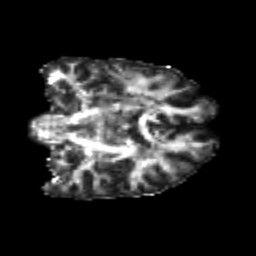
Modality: FA
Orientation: coronal
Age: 25
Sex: female
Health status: healthy
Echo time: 0.074 s